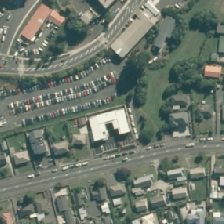
Land cover: urban_build_up